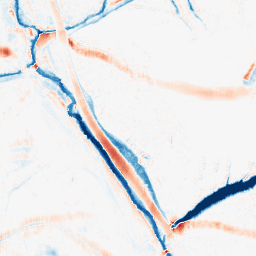
Category: morphological
Decomposition family: morphological_ellipse
Decomposition parameters: operation: average
width: 20
height: 10
Upsampling method: bicubic_16x
Upsampling parameters: scale: 16
Upsampling scale: 16